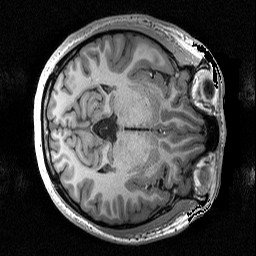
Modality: T1w
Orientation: axial